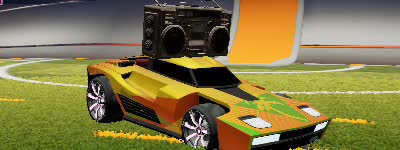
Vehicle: breakout